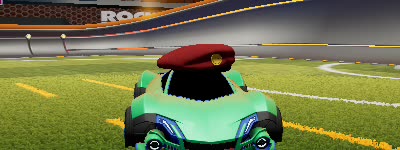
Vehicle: werewolf